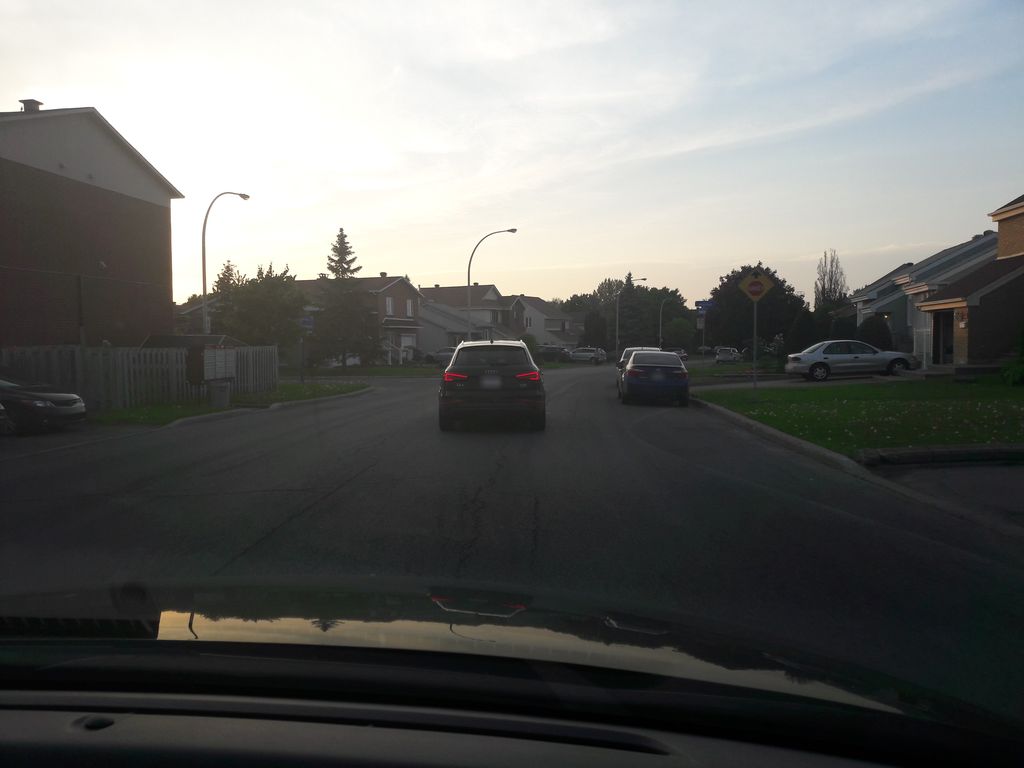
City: montreal